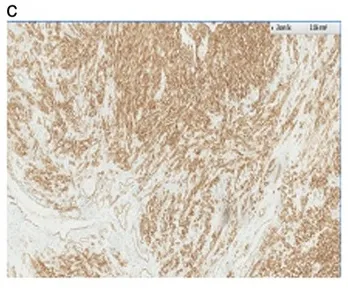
C; CD34 Immunostain: Cytoplasmic staining of spindle cells as well as endothelial cells of capillaries indicating spindles cells of endothelial origin.
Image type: pathology (immunostaining)